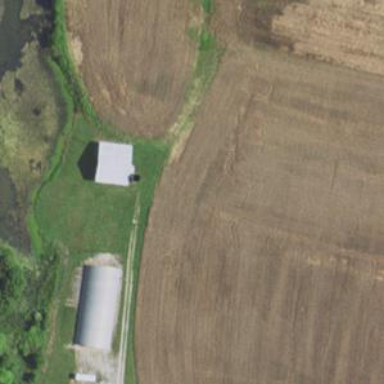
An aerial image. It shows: Silo.